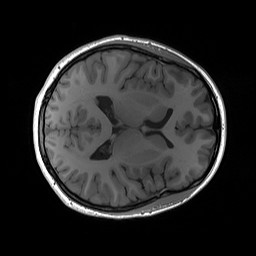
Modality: T1w
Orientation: axial
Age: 26
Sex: female